Interaction volume radius: 10 \u00c5
Interaction volume height: 15 \u00c5
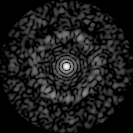
Disorder parameter: 0.806